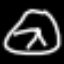
Label: clock